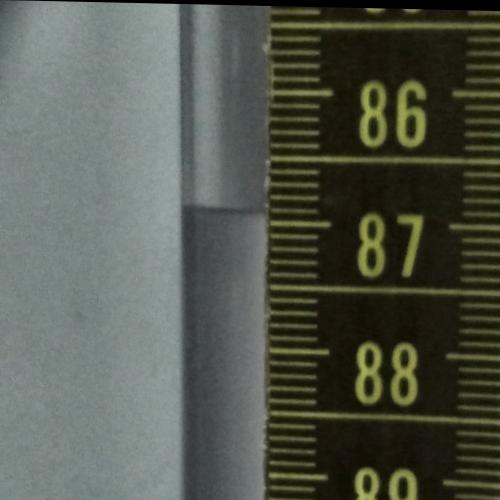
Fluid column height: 86.9 cm